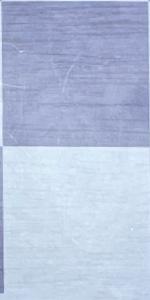
Label: Empty